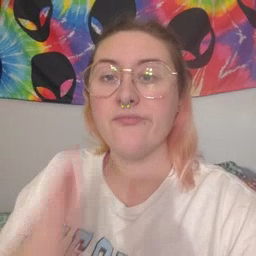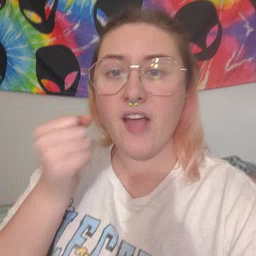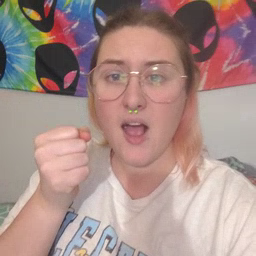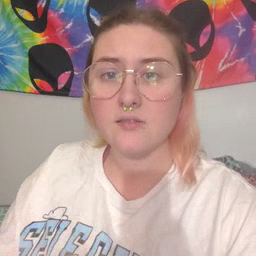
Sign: fast